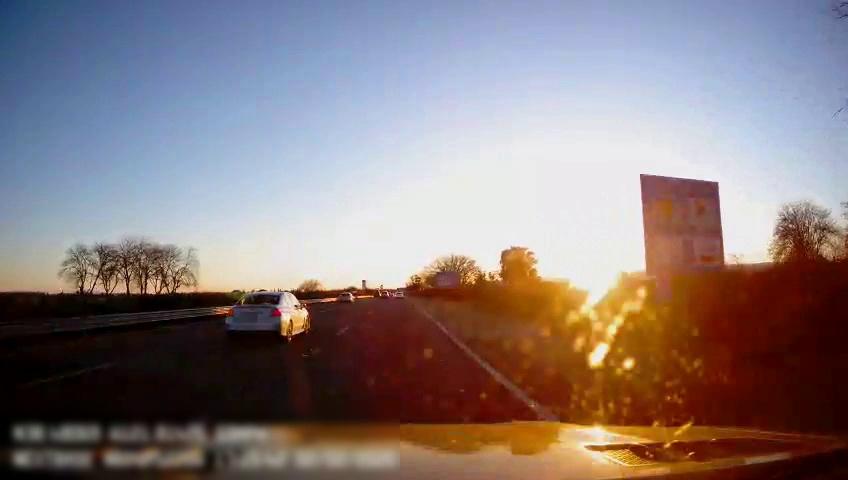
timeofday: Day
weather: Sunny
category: Drivable Space
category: Vehicles | SUV
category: Vehicles | Car
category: Lanes | Alternate Lane
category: Lanes | Alternate Lane
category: Lanes | Current Lane
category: Lanes | Alternate Lane
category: Traffic | Signs
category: Traffic | Signs